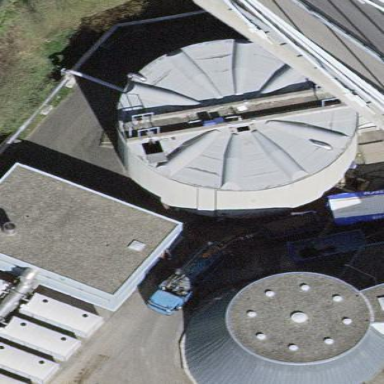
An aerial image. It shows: Building with storage tank.